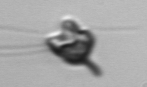
Label: Pyramimonas_longicauda